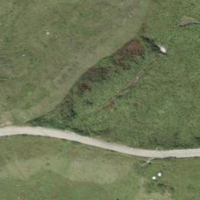
EUNIS habitat code: 26
Species observed at this site:
Chamaenerion angustifolium
Veronica chamaedrys
Anthus spinoletta